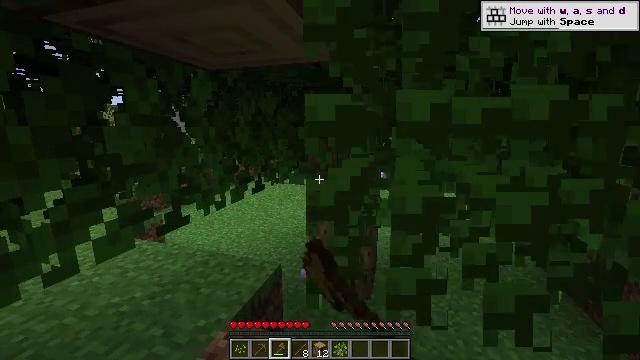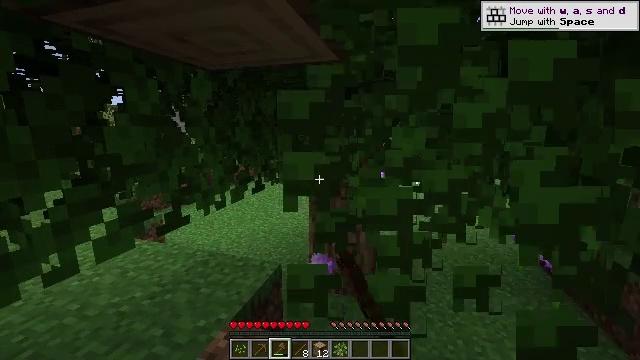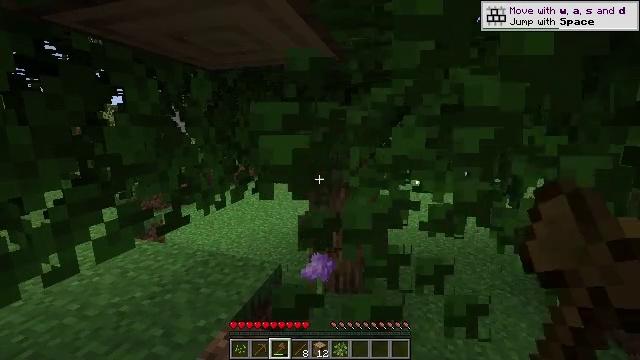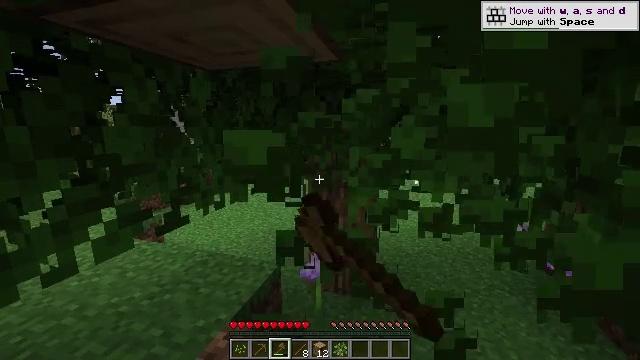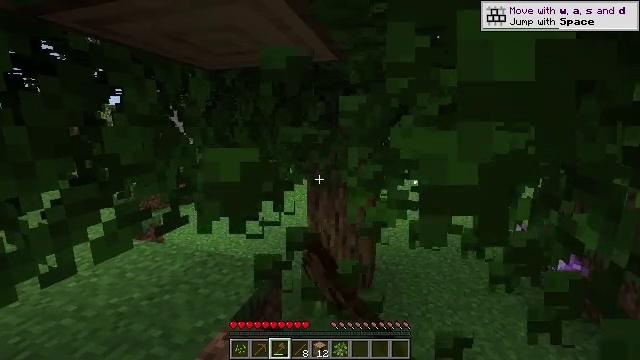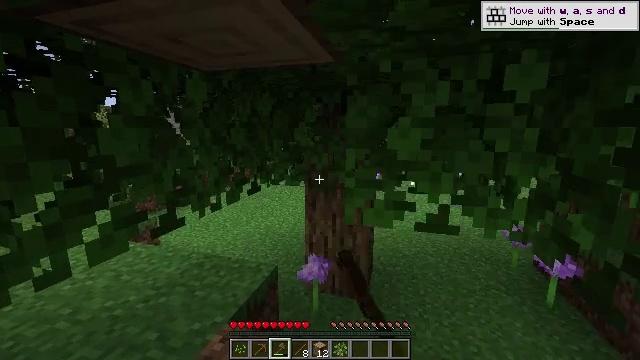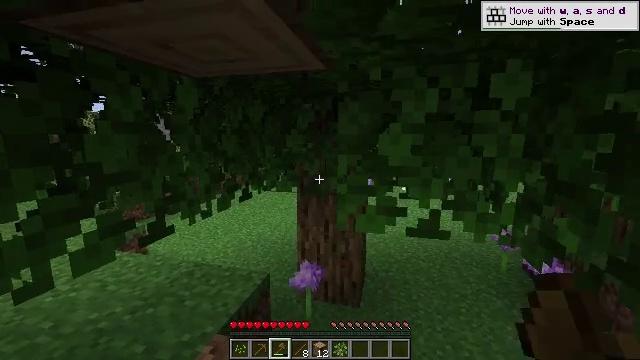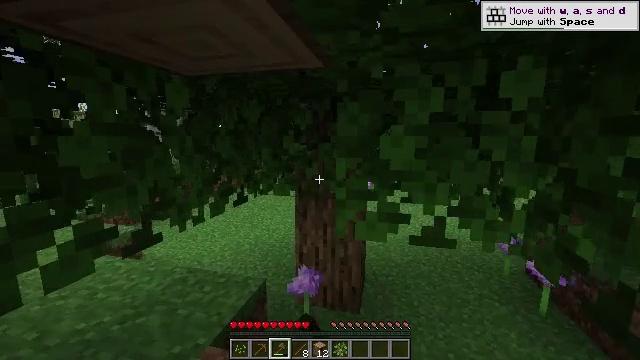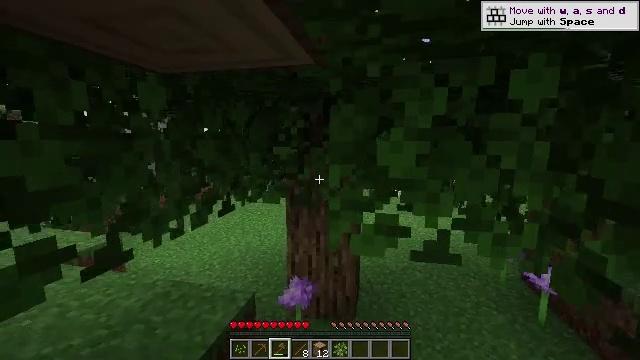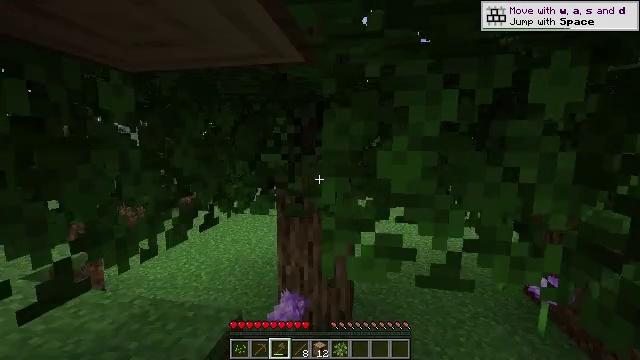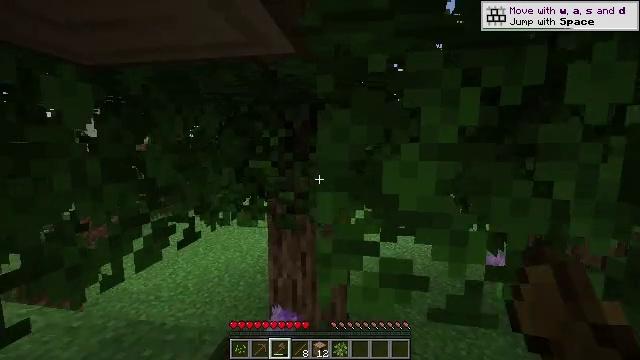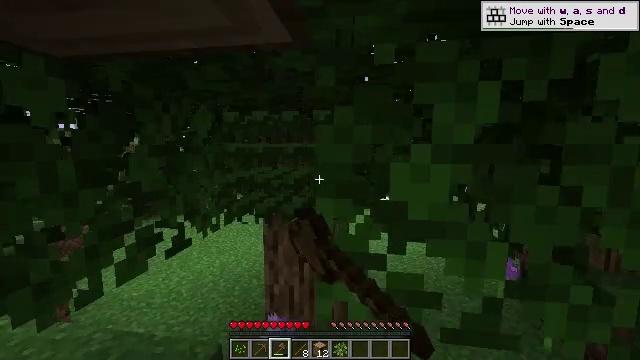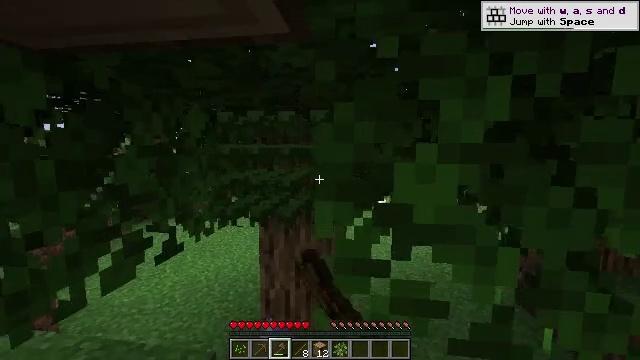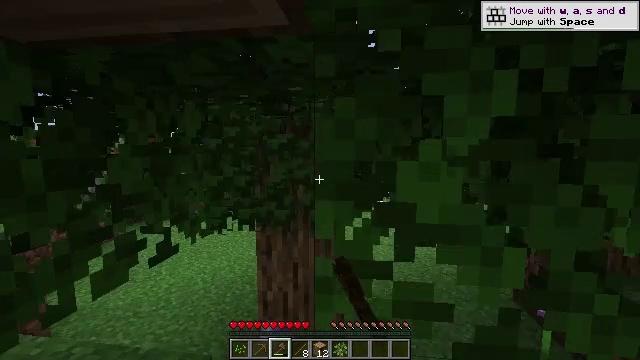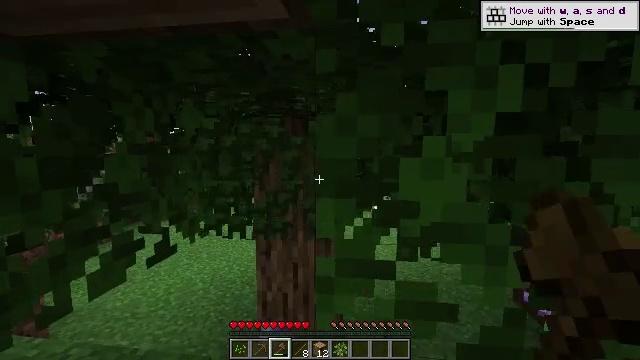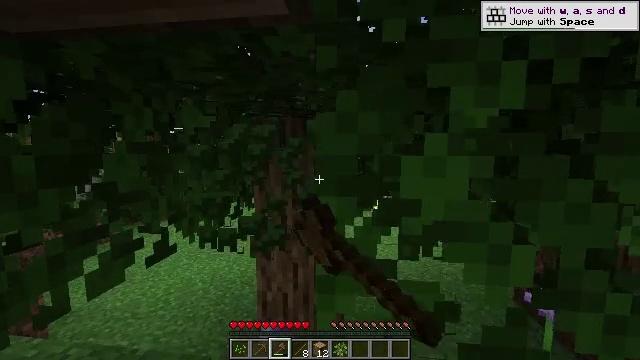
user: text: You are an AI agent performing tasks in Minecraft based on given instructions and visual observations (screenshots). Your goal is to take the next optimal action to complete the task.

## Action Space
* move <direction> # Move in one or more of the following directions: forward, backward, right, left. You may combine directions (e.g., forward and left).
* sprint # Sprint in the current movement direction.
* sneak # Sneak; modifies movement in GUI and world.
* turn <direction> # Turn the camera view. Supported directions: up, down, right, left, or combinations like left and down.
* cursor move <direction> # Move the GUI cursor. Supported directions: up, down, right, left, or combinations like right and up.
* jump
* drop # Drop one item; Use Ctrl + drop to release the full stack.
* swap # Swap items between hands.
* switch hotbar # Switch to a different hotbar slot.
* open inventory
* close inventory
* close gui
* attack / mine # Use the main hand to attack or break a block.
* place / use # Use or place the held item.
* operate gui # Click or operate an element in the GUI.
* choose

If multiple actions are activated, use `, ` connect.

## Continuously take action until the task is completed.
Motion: motion action
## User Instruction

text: Gather oak leaves by attacking.
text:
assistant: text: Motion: attack / mine
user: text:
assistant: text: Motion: attack / mine
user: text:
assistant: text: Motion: attack / mine
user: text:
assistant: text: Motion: attack / mine
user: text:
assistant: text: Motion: attack / mine
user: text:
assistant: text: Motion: move forward, turn right and up, attack / mine
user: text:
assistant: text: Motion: move forward, attack / mine
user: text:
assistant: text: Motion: move forward, turn right, attack / mine
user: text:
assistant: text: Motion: move forward, turn right, attack / mine
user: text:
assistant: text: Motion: turn right, attack / mine
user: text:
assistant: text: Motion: attack / mine
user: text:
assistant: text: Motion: attack / mine
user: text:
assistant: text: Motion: attack / mine
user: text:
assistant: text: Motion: attack / mine
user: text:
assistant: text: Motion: attack / mine
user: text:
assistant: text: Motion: attack / mine
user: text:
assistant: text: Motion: attack / mine
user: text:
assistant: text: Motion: attack / mine
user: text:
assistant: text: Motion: attack / mine
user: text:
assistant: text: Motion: attack / mine
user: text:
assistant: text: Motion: attack / mine
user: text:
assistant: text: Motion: attack / mine
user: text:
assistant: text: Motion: attack / mine
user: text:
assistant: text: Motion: attack / mine
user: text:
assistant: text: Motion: attack / mine
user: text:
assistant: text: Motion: attack / mine
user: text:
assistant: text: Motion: attack / mine
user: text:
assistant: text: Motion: attack / mine
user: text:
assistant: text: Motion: attack / mine
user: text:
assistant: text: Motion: attack / mine